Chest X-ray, PA view. Patient: 22 years old, sex M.
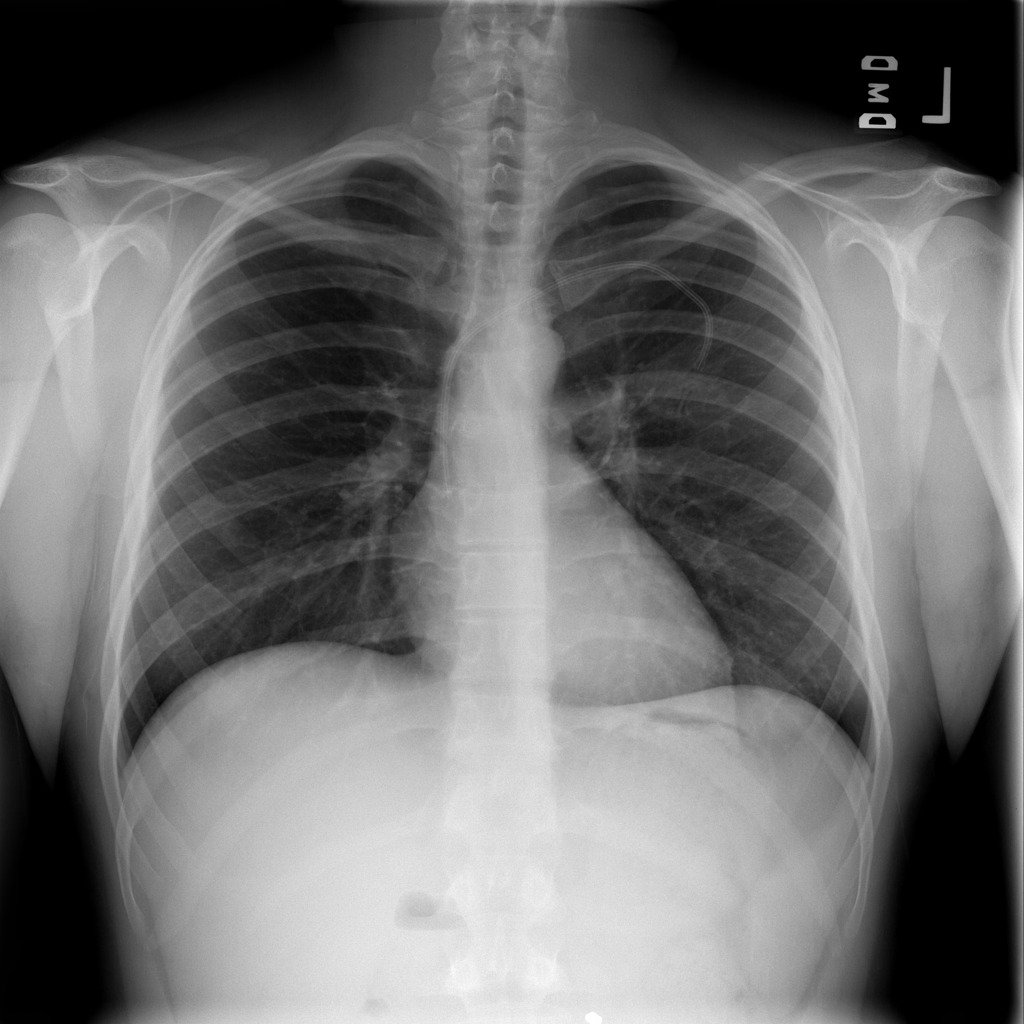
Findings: No Finding